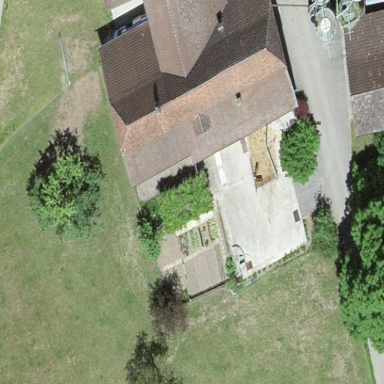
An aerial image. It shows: Farm building.